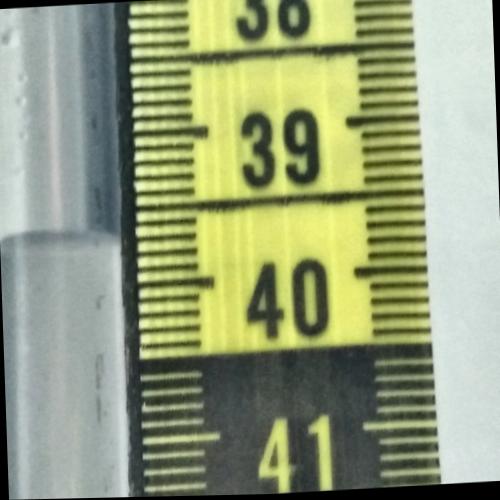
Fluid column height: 39.7 cm